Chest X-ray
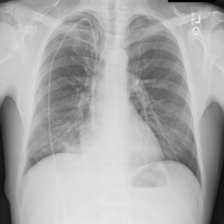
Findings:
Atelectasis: negative
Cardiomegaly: negative
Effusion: negative
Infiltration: negative
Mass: negative
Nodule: negative
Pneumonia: negative
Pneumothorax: negative
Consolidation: negative
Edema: negative
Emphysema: negative
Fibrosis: negative
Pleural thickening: negative
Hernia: negative